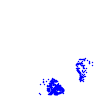
Particle: electron